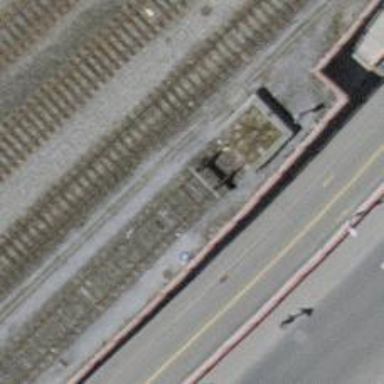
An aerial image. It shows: Railway buffer stop.